九年级 · 组合几何学
如图, 等边 $\triangle A B C$ 中, $P$ 为三角形内一点, 过 $P$ 作 $P D \perp B C, P E \perp A B, P F \perp A C$, 连结 $A P 、 B P 、$ $C P$, 如果 $S_{\triangle A P F}+S_{\triangle B P E}+S_{\triangle P C D}=\frac{9 \sqrt{3}}{2}$, 那么 $\triangle A B C$ 的内切圆半径为 \$ \qquad \$ .
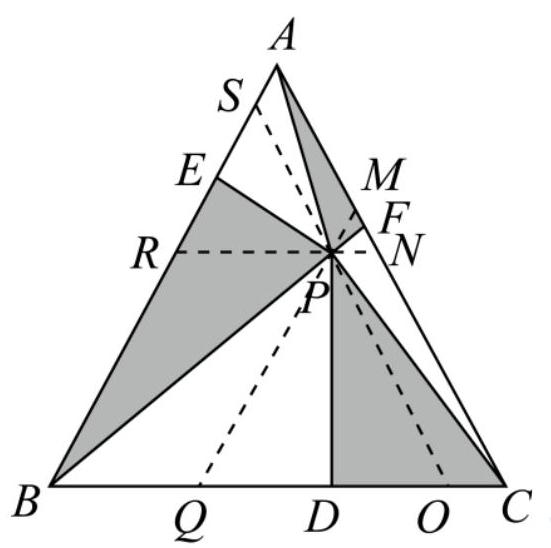
答案: $\sqrt{3}$
解析: 过 $P$ 点作正三角形的三边的平行线，即 $Q M / / A B$ 交 $B C 、 A C$ 于 $Q 、 M, R N / / B C$ 交 $A B 、 A C$ 于 $R 、$ $N, S O / / A C$ 交 $A B 、 B C$ 于 $S 、 O$,

$\because \triangle A B C$ 是等边三角形,

$\therefore \triangle M P N, \triangle O P Q, \triangle R S P$ 都是正三角形,

$\therefore M F=F N, D Q=D O, R E=S E$,

$\therefore$ 四边形 $A S P M$, 四边形 $N C O P$, 四边形 $P Q B R$ 是平行四边形,

$\therefore$ 可知黑色部分的面积 $=$ 白色部分的面积,

$\because S_{\triangle A F P}+S_{\triangle P C D}+S_{\triangle B P E}=\frac{9 \sqrt{3}}{2}$,

$\therefore S_{\triangle A B C}=9 \sqrt{3}$,

设 $\triangle A B C$ 边 $A B$ 的高为 $h, \angle A B C=60^{\circ}$,

$\therefore \sin \angle A B C=\sin 60^{\circ}=\frac{h}{B C}$, 即 $h=\sin 60^{\circ} \cdot B C$,

$\because A B=B C$

$\therefore S_{\triangle A B C}=\frac{1}{2} A B^{2} \sin 60^{\circ}=9 \sqrt{3}$,

$\therefore A B=6$,
$\therefore$ 三角形 $A B C$ 的高 $h=3 \sqrt{3}$,

$$
\therefore S_{\triangle A B C}=\frac{1}{2} \times r \times 3 A B=\frac{1}{2} \times A B \times h
$$

$\therefore \triangle A B C$ 的内切圆半径 $r=\frac{1}{3} h=\sqrt{3}$.

故答案为 $\sqrt{3}$.